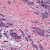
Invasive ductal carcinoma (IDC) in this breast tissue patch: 0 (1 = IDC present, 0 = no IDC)